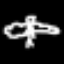
Label: angel